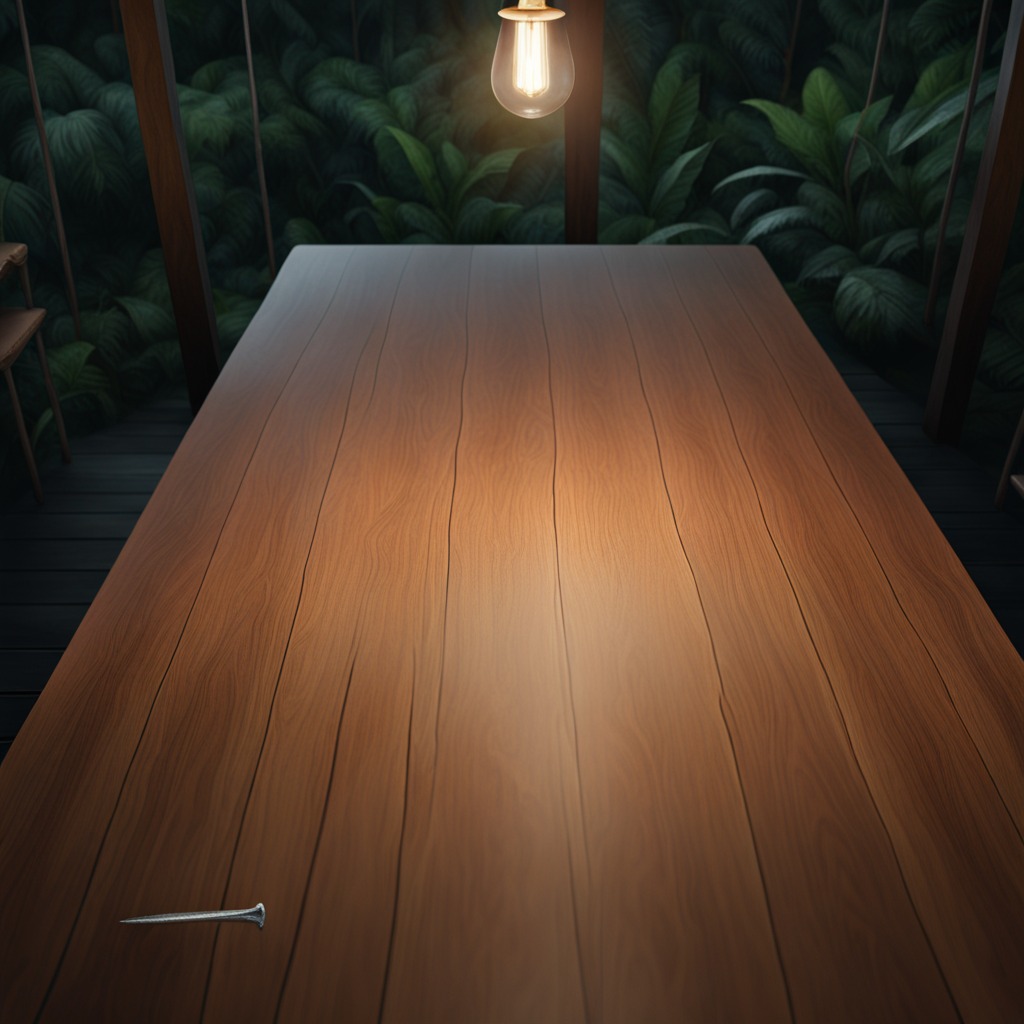
A nail is lying on a wooden table inside a jungle field workshop tent at night.